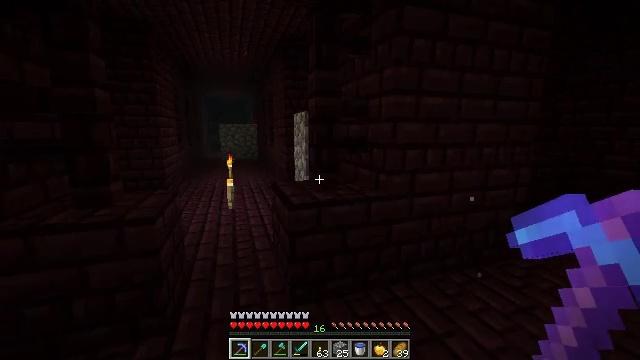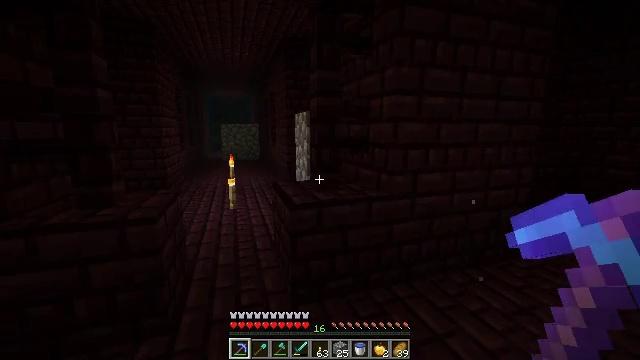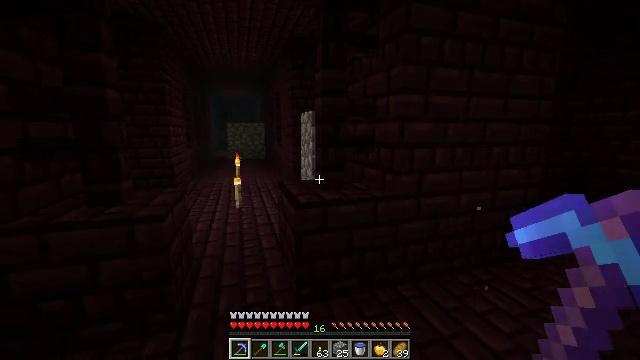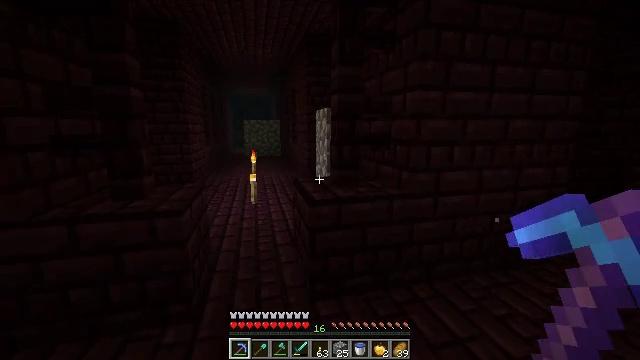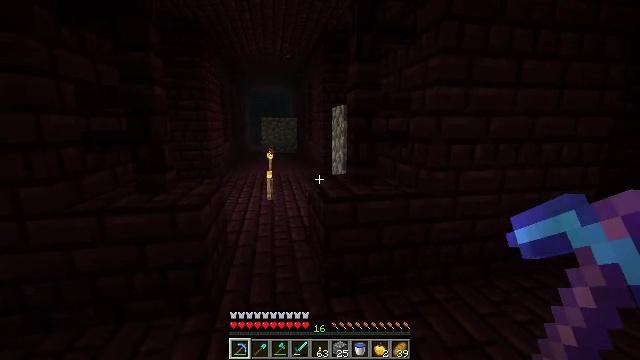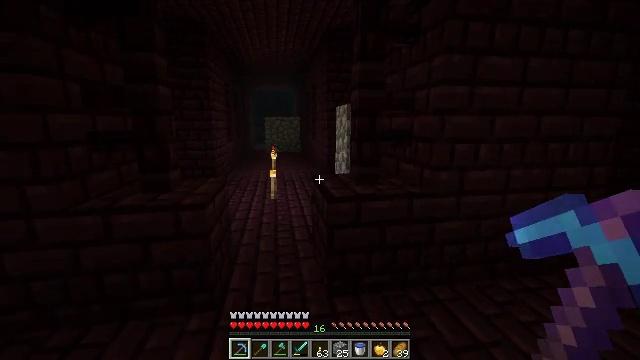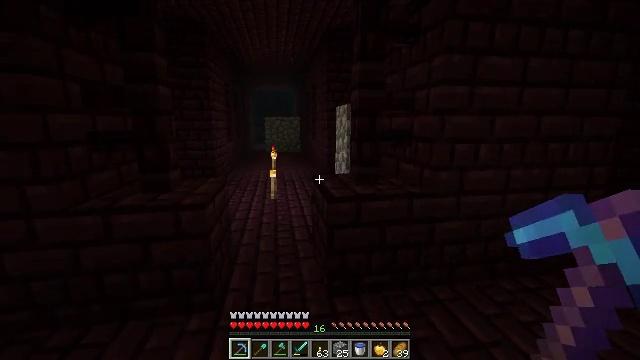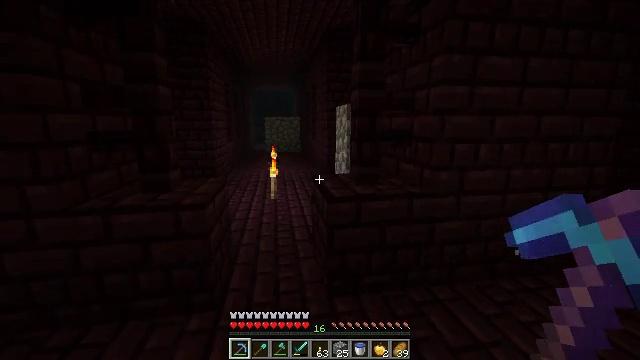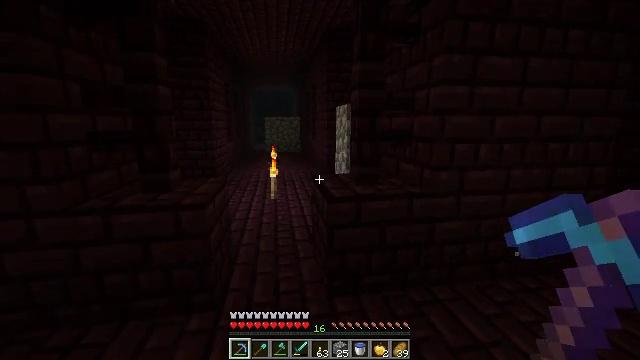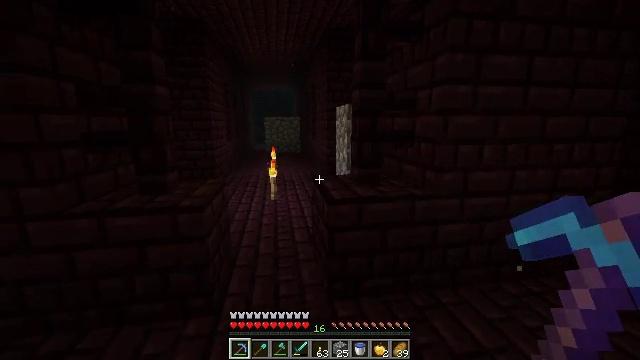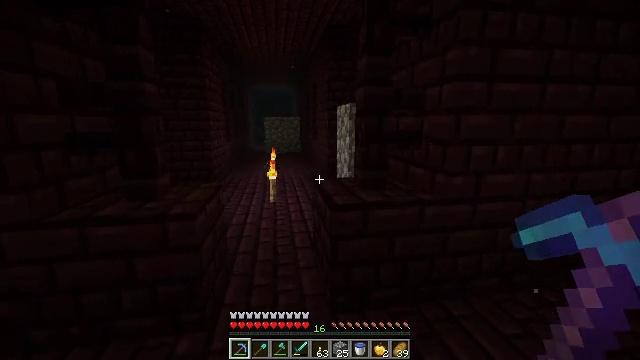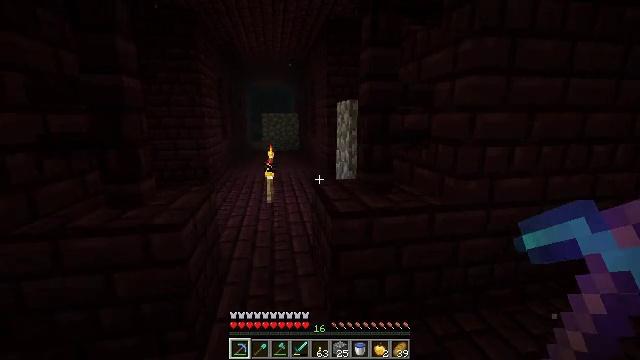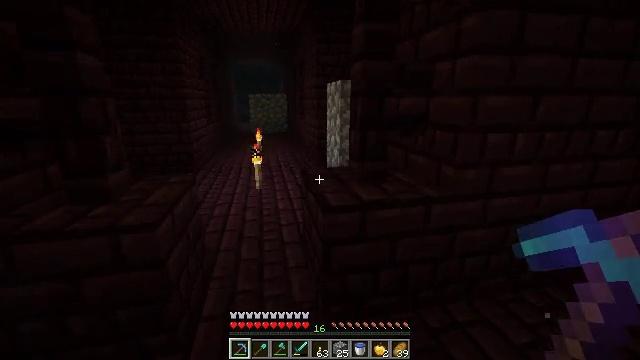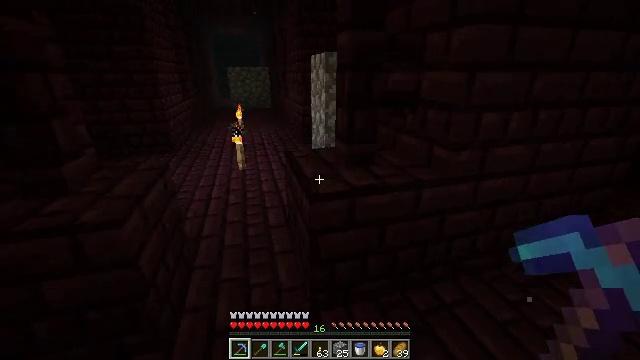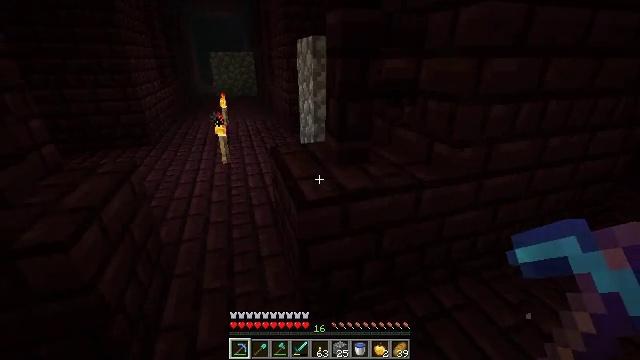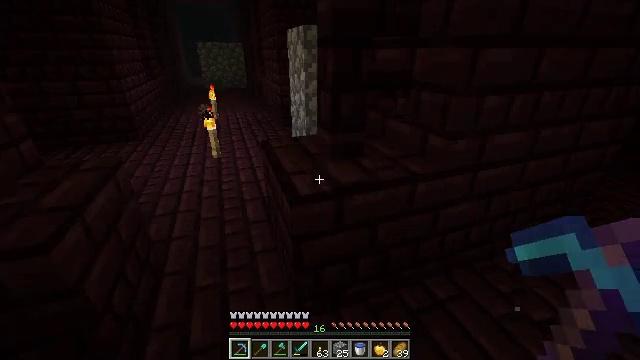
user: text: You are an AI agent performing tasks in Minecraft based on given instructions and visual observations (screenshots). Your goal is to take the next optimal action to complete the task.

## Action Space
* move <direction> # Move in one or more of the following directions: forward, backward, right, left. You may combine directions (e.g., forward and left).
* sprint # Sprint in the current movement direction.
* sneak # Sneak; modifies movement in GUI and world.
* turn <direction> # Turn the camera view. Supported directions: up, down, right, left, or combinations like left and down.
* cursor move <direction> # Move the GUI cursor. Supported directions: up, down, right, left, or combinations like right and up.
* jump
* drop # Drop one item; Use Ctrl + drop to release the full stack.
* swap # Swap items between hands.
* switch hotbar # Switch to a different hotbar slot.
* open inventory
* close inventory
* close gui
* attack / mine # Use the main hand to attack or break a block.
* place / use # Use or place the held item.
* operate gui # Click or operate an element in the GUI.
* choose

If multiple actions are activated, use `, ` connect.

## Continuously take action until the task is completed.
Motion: motion action
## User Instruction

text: Harvest nether bricks from a structure.
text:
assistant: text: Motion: no_op
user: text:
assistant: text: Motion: turn left
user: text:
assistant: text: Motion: turn left
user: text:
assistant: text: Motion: turn left
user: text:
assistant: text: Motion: no_op
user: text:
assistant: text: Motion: no_op
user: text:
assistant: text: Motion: no_op
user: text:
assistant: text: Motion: no_op
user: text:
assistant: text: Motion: move forward
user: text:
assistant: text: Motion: move forward
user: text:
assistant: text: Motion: move forward
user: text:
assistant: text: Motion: move forward, turn right and down
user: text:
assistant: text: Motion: move forward, turn right and down
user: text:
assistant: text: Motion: turn right and down
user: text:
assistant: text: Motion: turn right and down, attack / mine
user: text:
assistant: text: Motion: attack / mine
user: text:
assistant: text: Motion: attack / mine
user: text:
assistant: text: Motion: attack / mine
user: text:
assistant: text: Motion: attack / mine
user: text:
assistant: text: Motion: attack / mine
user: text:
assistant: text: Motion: attack / mine
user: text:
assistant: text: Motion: attack / mine
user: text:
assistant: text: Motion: attack / mine
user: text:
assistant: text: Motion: move back
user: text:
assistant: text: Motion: move back
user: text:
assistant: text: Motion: move back
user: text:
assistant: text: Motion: move back, turn left
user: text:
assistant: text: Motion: turn left and up
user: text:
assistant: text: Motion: turn left and up
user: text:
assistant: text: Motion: turn left